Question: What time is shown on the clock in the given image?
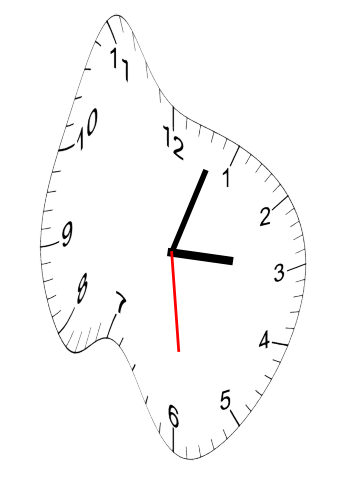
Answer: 03:03:29